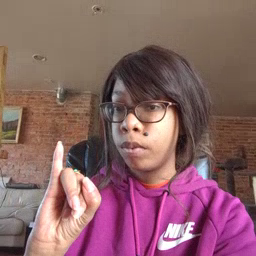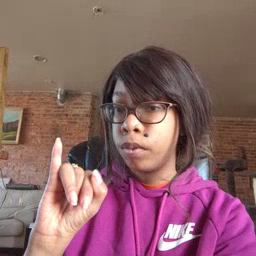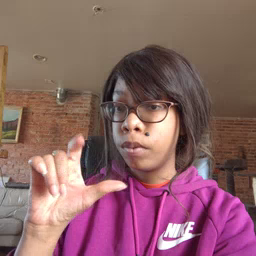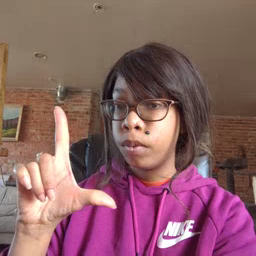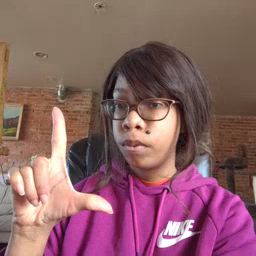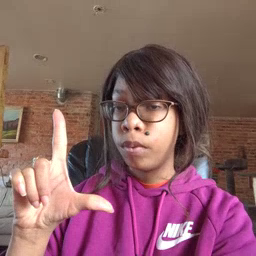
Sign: pencil